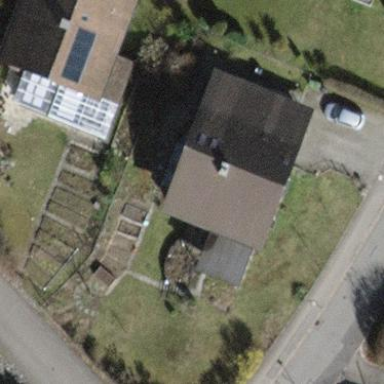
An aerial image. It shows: Detached building.